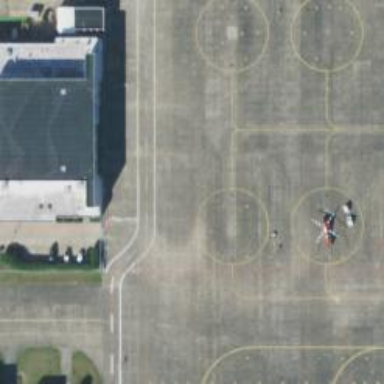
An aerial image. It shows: Image showing helipad at airport.